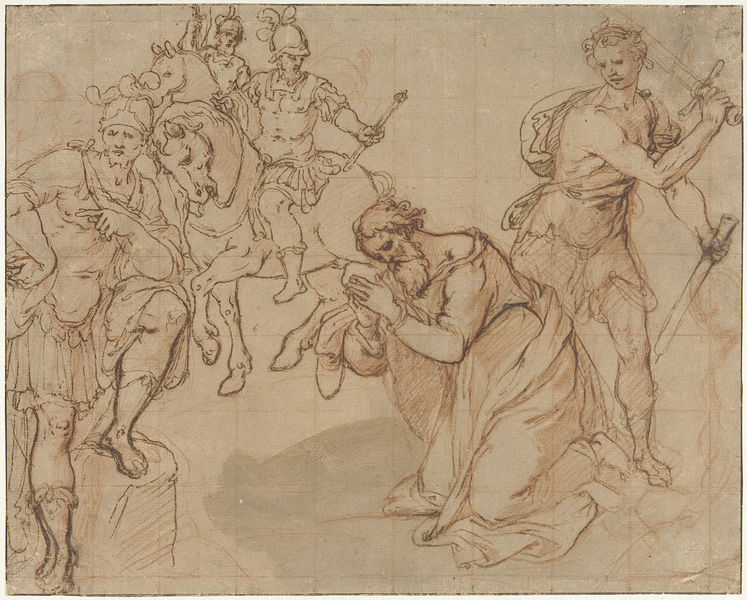
Titel: Onthoofding van Paulus met twee ruiters op de achtergrond
Künstler: Avanzino Nucci
Standort: Amsterdam
Institution: Rijksmuseum
Schlagwörter: mann, schatten, männer, skizze, szene, zeichnung, rot, bart, federn, pferd, reiter, stab, studie, soldaten, scheide, schwert, knien, schlag, soldat, helm, entwurf, flehen, schraffierung, rötel, rötelzeichnung, schrarrierung